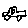
Label: car